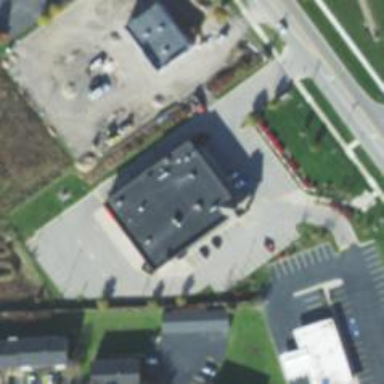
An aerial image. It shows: Pharmacy providing healthcare services.